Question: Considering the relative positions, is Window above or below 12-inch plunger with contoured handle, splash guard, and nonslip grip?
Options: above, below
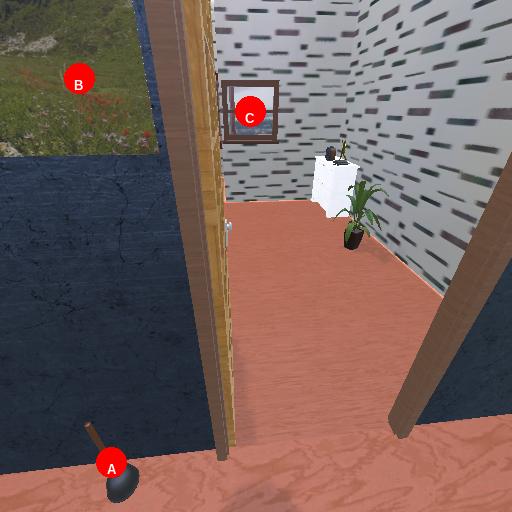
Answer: above